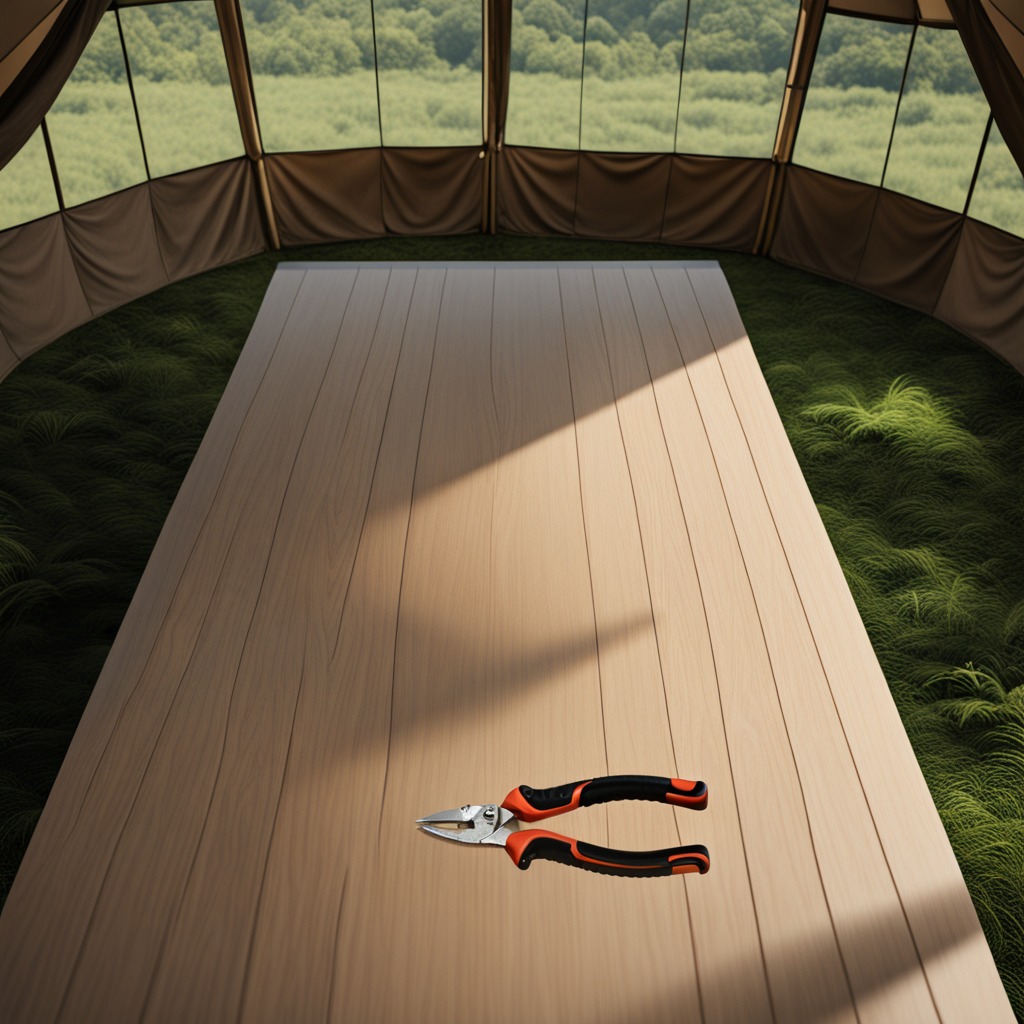
A plier lies on the wooden table.